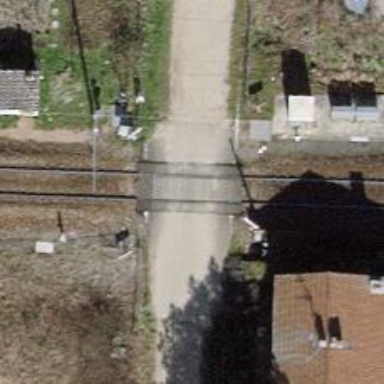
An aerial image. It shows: Level crossing along the railway.